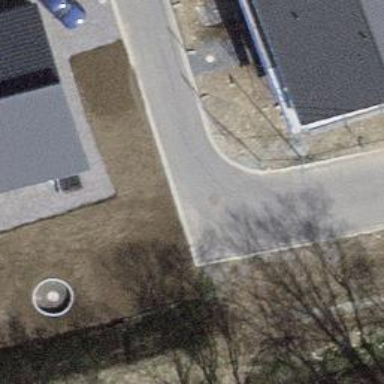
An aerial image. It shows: Residential road with asphalt surface.